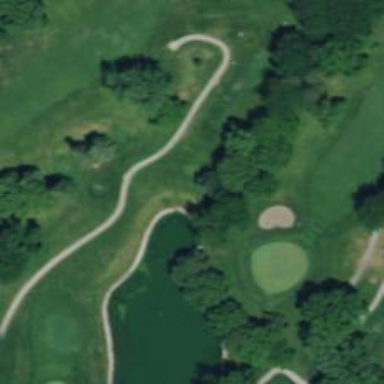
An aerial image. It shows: Path for golf carts.